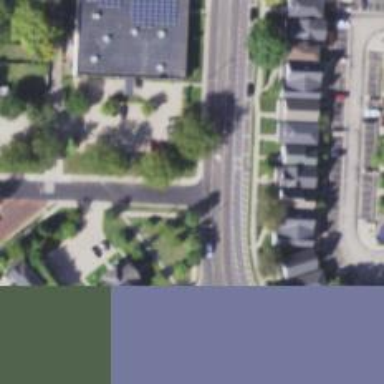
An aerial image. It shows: Asphalt footpath with unmarked crossing.